Question: Is there a way to display the Windows shutdown dialog box from c#?

I found a command that I can use with System.Diagnostic.Process.Start
'''
taskkill /im explorer.exe
'''
But doesnt works on Windows 8
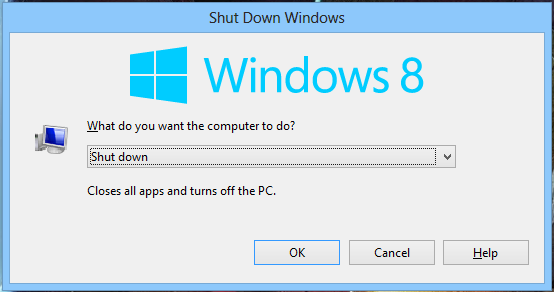
Answer: You could use <URL> instead of trying to kill explorer.:
'''
shutdown.exe /i /t 0
'''